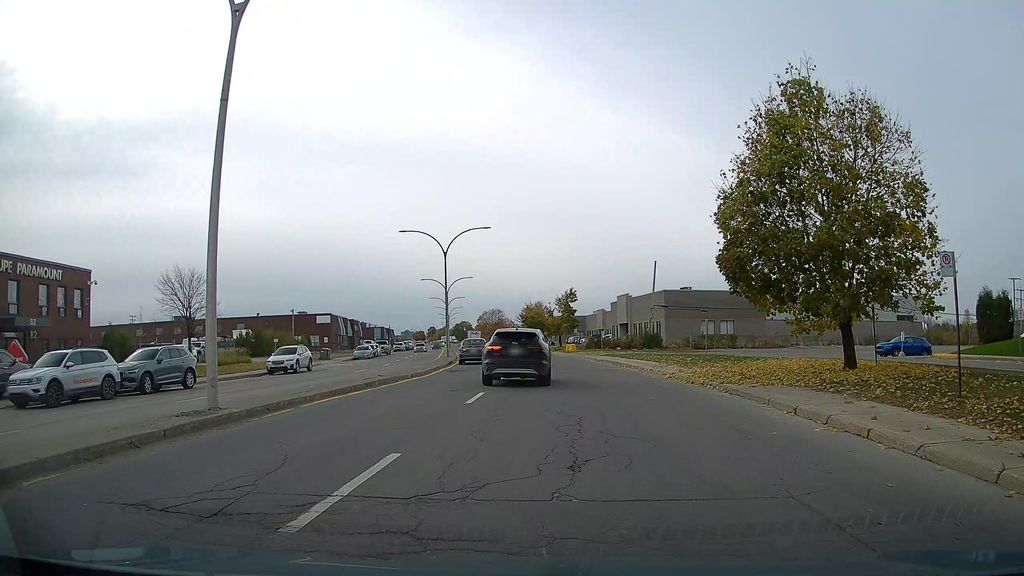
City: montreal